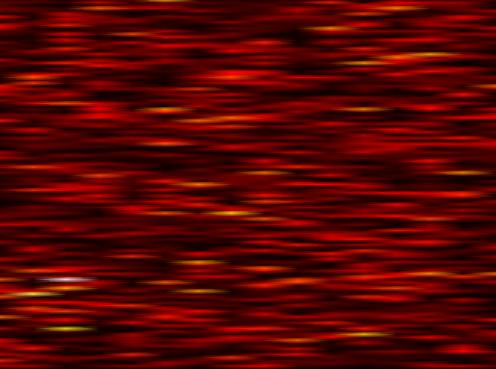
Label: WOLA